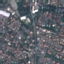
Land use / land cover: Residential